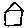
Label: house